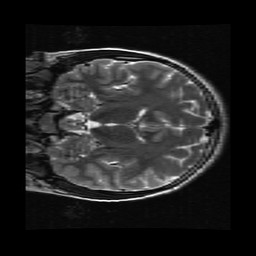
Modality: T2w
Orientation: coronal
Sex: female
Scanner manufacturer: ge
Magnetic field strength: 3 T
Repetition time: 5 s
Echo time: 0.1019 s